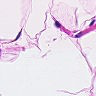
Metastatic tissue present: no